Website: crate-barrel
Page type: delivery-shipping
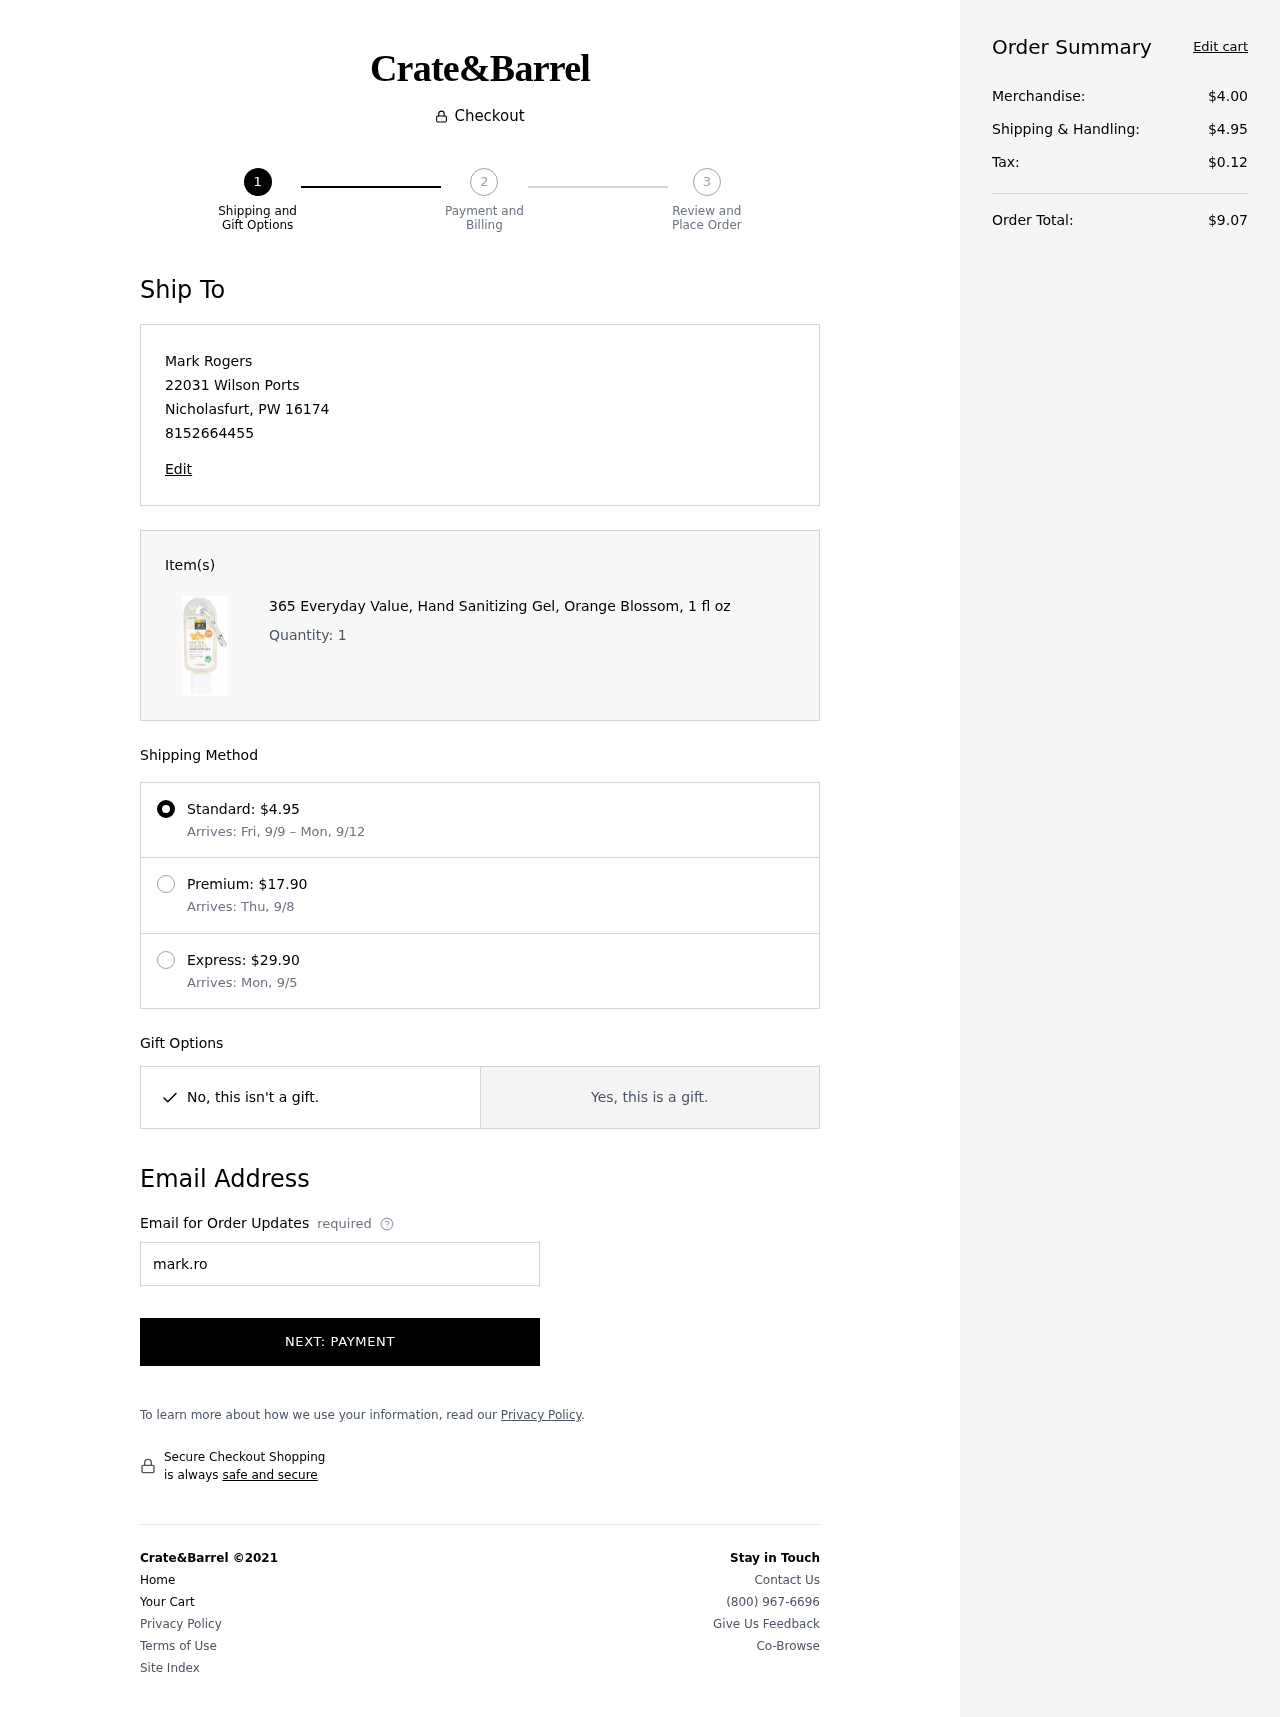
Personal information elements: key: PII_CITY
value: Nicholasfurt
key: PII_EMAIL
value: mark.rogers@yahoo.com
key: PII_FULLNAME
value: Mark Rogers
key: PII_PHONE
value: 8152664455
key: PII_POSTCODE
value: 16174
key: PII_STATE_ABBR
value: PW
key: PII_STREET
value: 22031 Wilson Ports
Product elements: key: PRODUCT1_NAME
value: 365 Everyday Value, Hand Sanitizing Gel, Orange Blossom, 1 fl oz
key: PRODUCT1_QUANTITY
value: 1
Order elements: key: ORDER_SHIPPING_COST
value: $4.95
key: ORDER_SHIPPING_DATE
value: Fri, 9/9
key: ORDER_DELIVERY_DATE
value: Mon, 9/12
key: ORDER_SHIPPING_COST2
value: $17.90
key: ORDER_DELIVERY_DATE2
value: Arrives: Thu, 9/8
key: ORDER_SHIPPING_COST3
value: $29.90
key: ORDER_DELIVERY_DATE3
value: Arrives: Mon, 9/5
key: ORDER_SUBTOTAL
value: $4.00
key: ORDER_TAX
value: $0.12
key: ORDER_TOTAL
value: $9.07